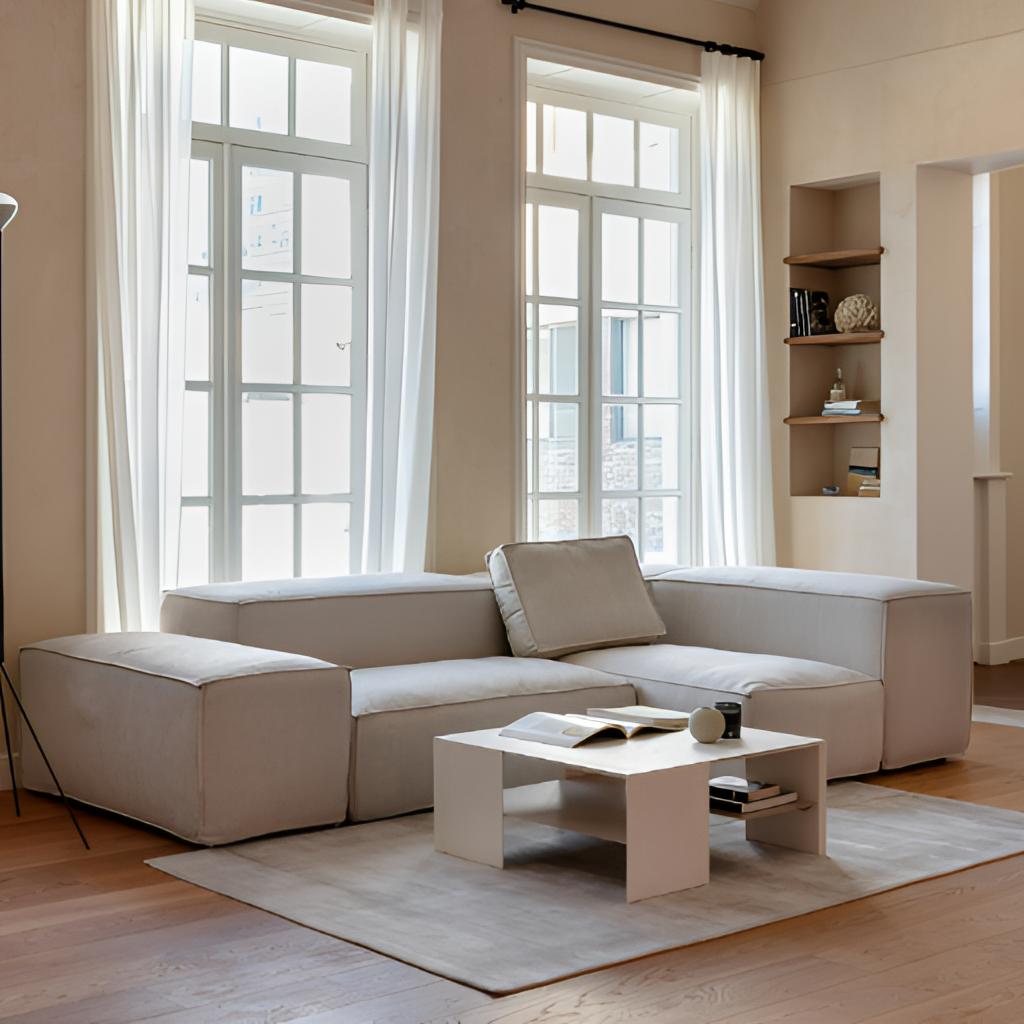
living room, fabric sectional sofa, wood flooring, with plank pattern, contemporary, ivory paint wallpaper, with solid pattern